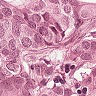
Metastatic tissue present: yes